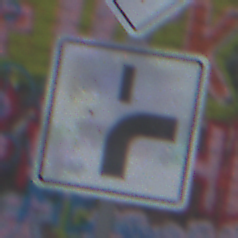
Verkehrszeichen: VerlaufVorfahrtsstrasse8
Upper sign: Vorfahrtsstrasse
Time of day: MorningAfternoon
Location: Outdoor (Suburban)
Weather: Overcast
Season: NotSpecified
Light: Natural